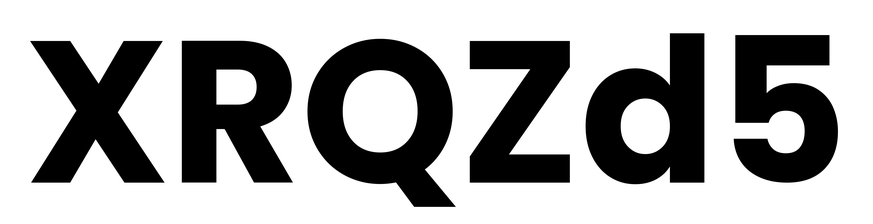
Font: Poppins-Bold